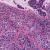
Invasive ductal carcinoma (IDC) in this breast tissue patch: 0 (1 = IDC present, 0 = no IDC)